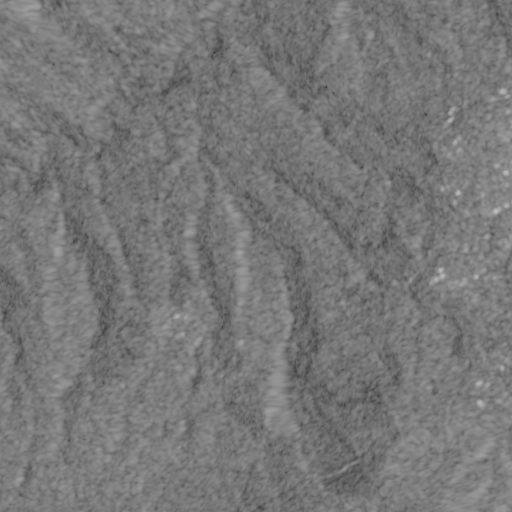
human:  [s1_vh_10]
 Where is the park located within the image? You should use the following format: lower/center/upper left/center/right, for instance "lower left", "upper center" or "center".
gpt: The park is located in the lower right of the image.
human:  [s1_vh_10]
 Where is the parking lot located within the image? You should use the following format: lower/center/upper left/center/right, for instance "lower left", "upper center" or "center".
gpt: The parking lot is located in the upper right of the image.
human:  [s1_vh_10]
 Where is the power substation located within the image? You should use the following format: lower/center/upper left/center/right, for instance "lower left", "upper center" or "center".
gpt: The power substation is located in the center right of the image.
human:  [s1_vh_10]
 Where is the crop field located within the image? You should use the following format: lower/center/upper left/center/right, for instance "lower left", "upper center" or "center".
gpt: There is no crop field in the image.

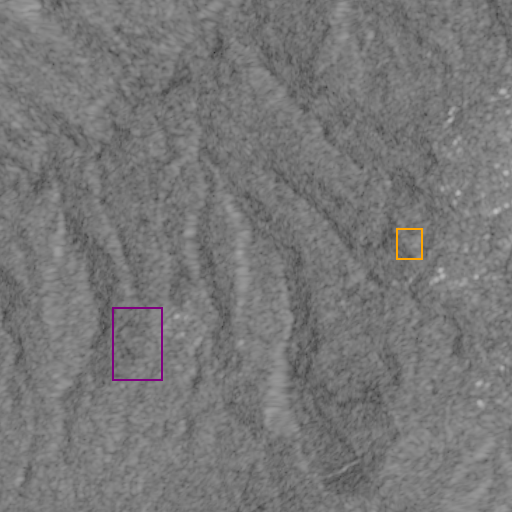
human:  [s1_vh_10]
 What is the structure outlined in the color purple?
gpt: The structure outlined in purple is a crop field.
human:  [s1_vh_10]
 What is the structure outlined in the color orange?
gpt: The structure outlined in orange is a park.
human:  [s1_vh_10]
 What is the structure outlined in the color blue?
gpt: There is no blue outline.